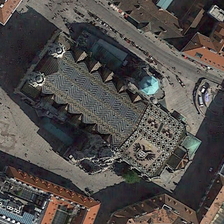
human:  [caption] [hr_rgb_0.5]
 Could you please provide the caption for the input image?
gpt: a church is surrounded by several red buildings .

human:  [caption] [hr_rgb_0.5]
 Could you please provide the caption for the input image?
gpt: a church is surrounded by several red buildings .

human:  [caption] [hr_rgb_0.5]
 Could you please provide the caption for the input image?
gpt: there are many houses around the church .

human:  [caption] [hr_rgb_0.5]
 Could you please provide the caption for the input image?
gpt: a very beautiful church .

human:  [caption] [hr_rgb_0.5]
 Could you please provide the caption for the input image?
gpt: a very beautiful church .